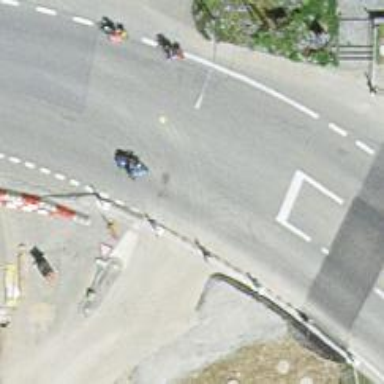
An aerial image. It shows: Road with "give way" sign.